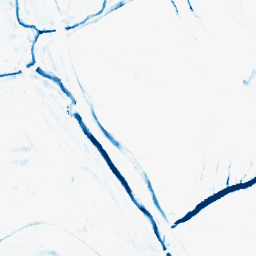
Category: morphological
Decomposition family: morphological_rect
Decomposition parameters: operation: closing
width: 5
height: 10
Upsampling method: regularized
Upsampling parameters: scale: 4
lambda_reg: 0.001
Upsampling scale: 4